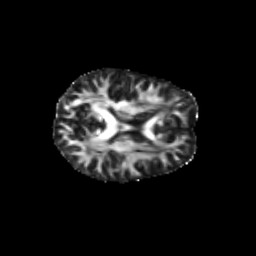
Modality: FA
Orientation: axial
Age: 38
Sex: female
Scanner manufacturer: siemens
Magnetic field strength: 3 T
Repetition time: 1.8 s
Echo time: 0.07 s